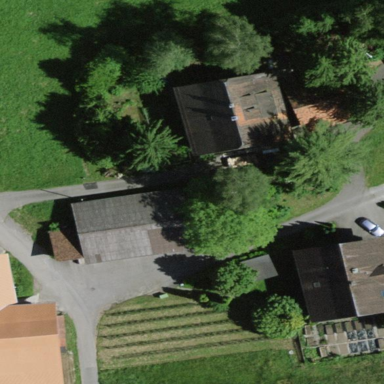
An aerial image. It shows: Farmyard area.